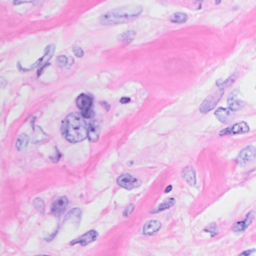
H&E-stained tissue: Breast